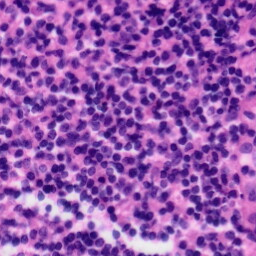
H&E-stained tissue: Tonsil